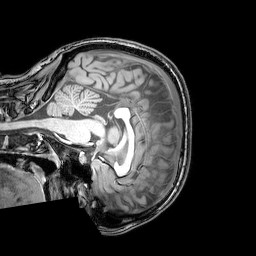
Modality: T1w
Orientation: sagittal
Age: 21
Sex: female
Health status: healthy
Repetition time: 0.081 s
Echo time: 0.037 s